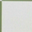
Piece: xx